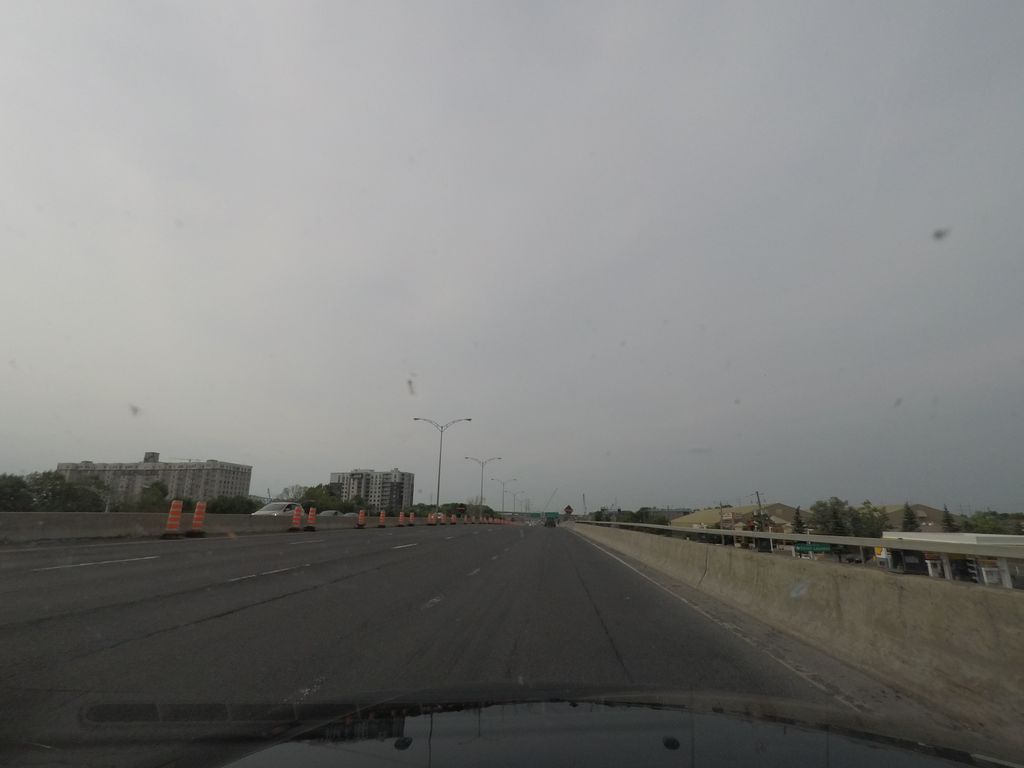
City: montreal